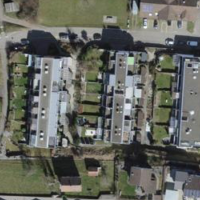
EUNIS habitat code: 54
Species observed at this site:
Dendrocopos major